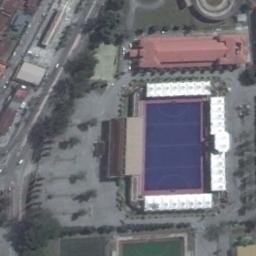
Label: stadium